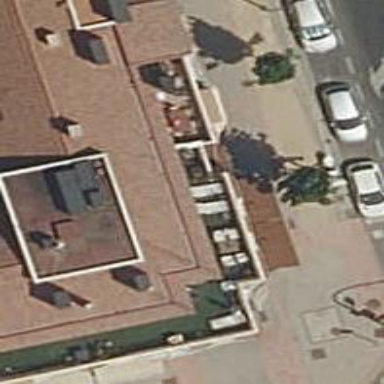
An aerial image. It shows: Café.